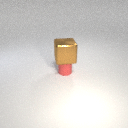
large brown metal cube above small red rubber cylinder